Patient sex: M
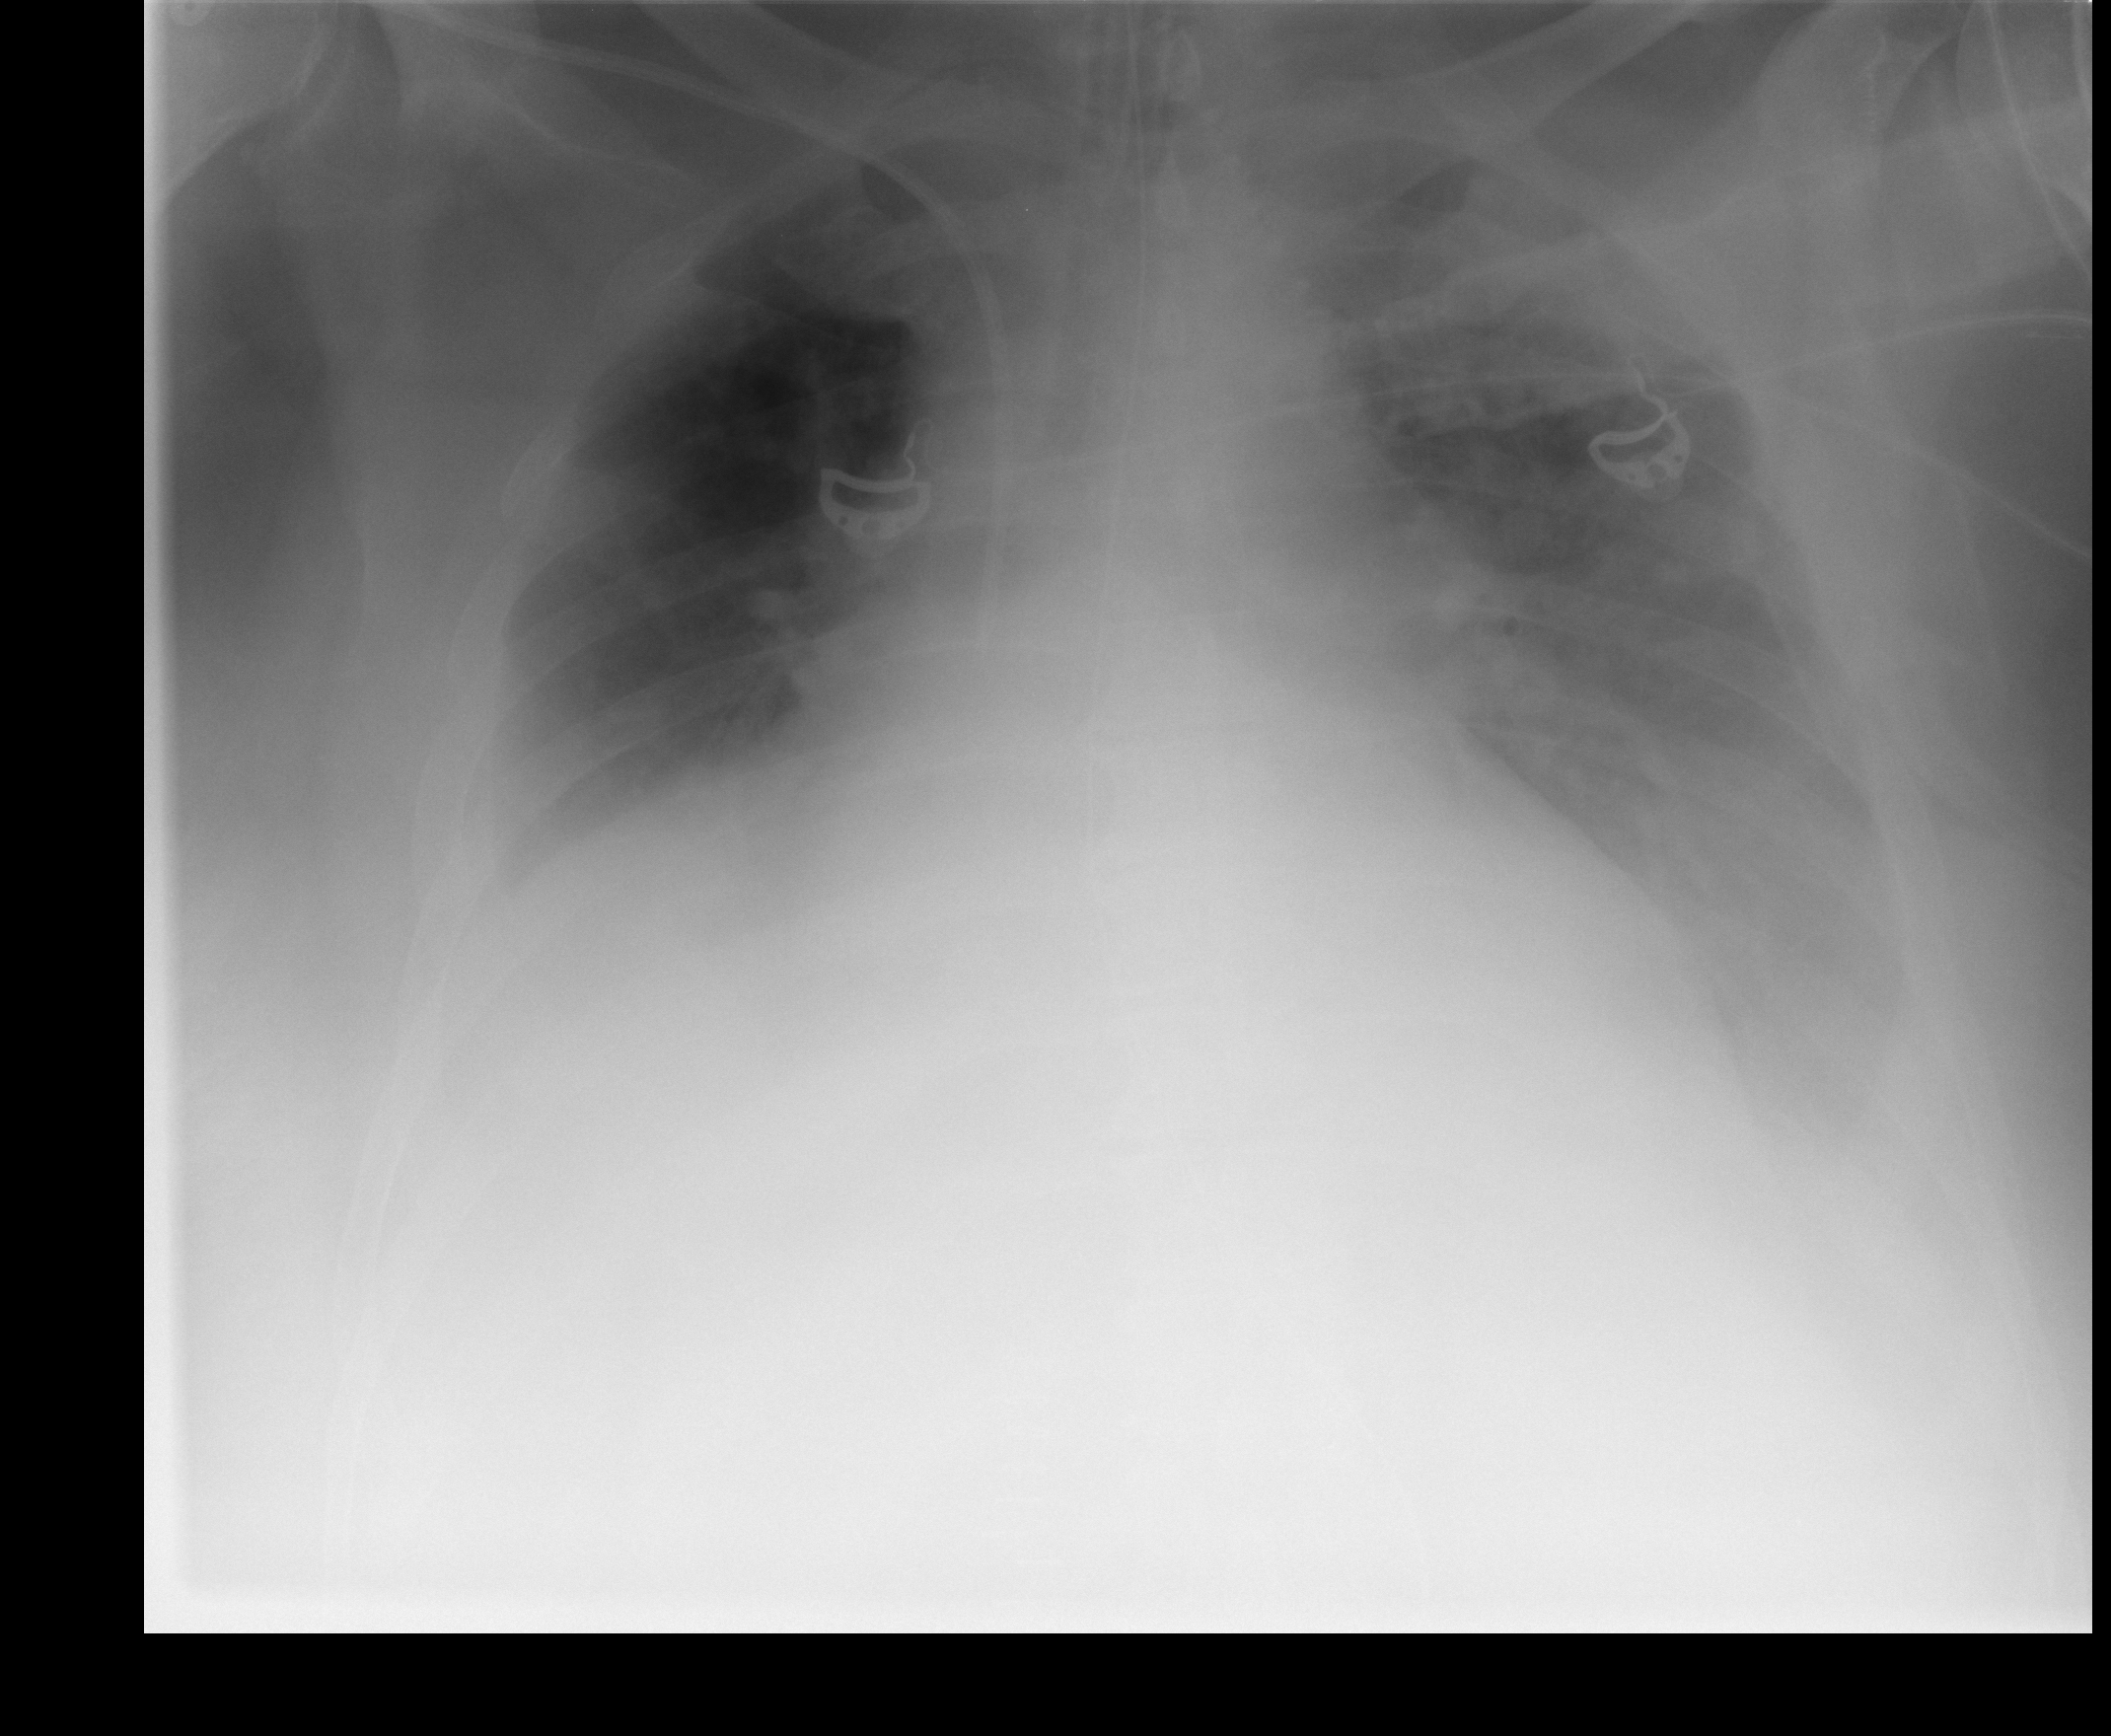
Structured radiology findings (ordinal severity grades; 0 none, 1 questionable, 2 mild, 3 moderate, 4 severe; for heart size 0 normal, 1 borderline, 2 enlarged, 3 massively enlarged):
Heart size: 2
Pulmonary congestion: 2
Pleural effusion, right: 0
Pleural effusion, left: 3
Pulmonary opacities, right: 0
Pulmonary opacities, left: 2
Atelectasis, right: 0
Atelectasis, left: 3